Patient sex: M
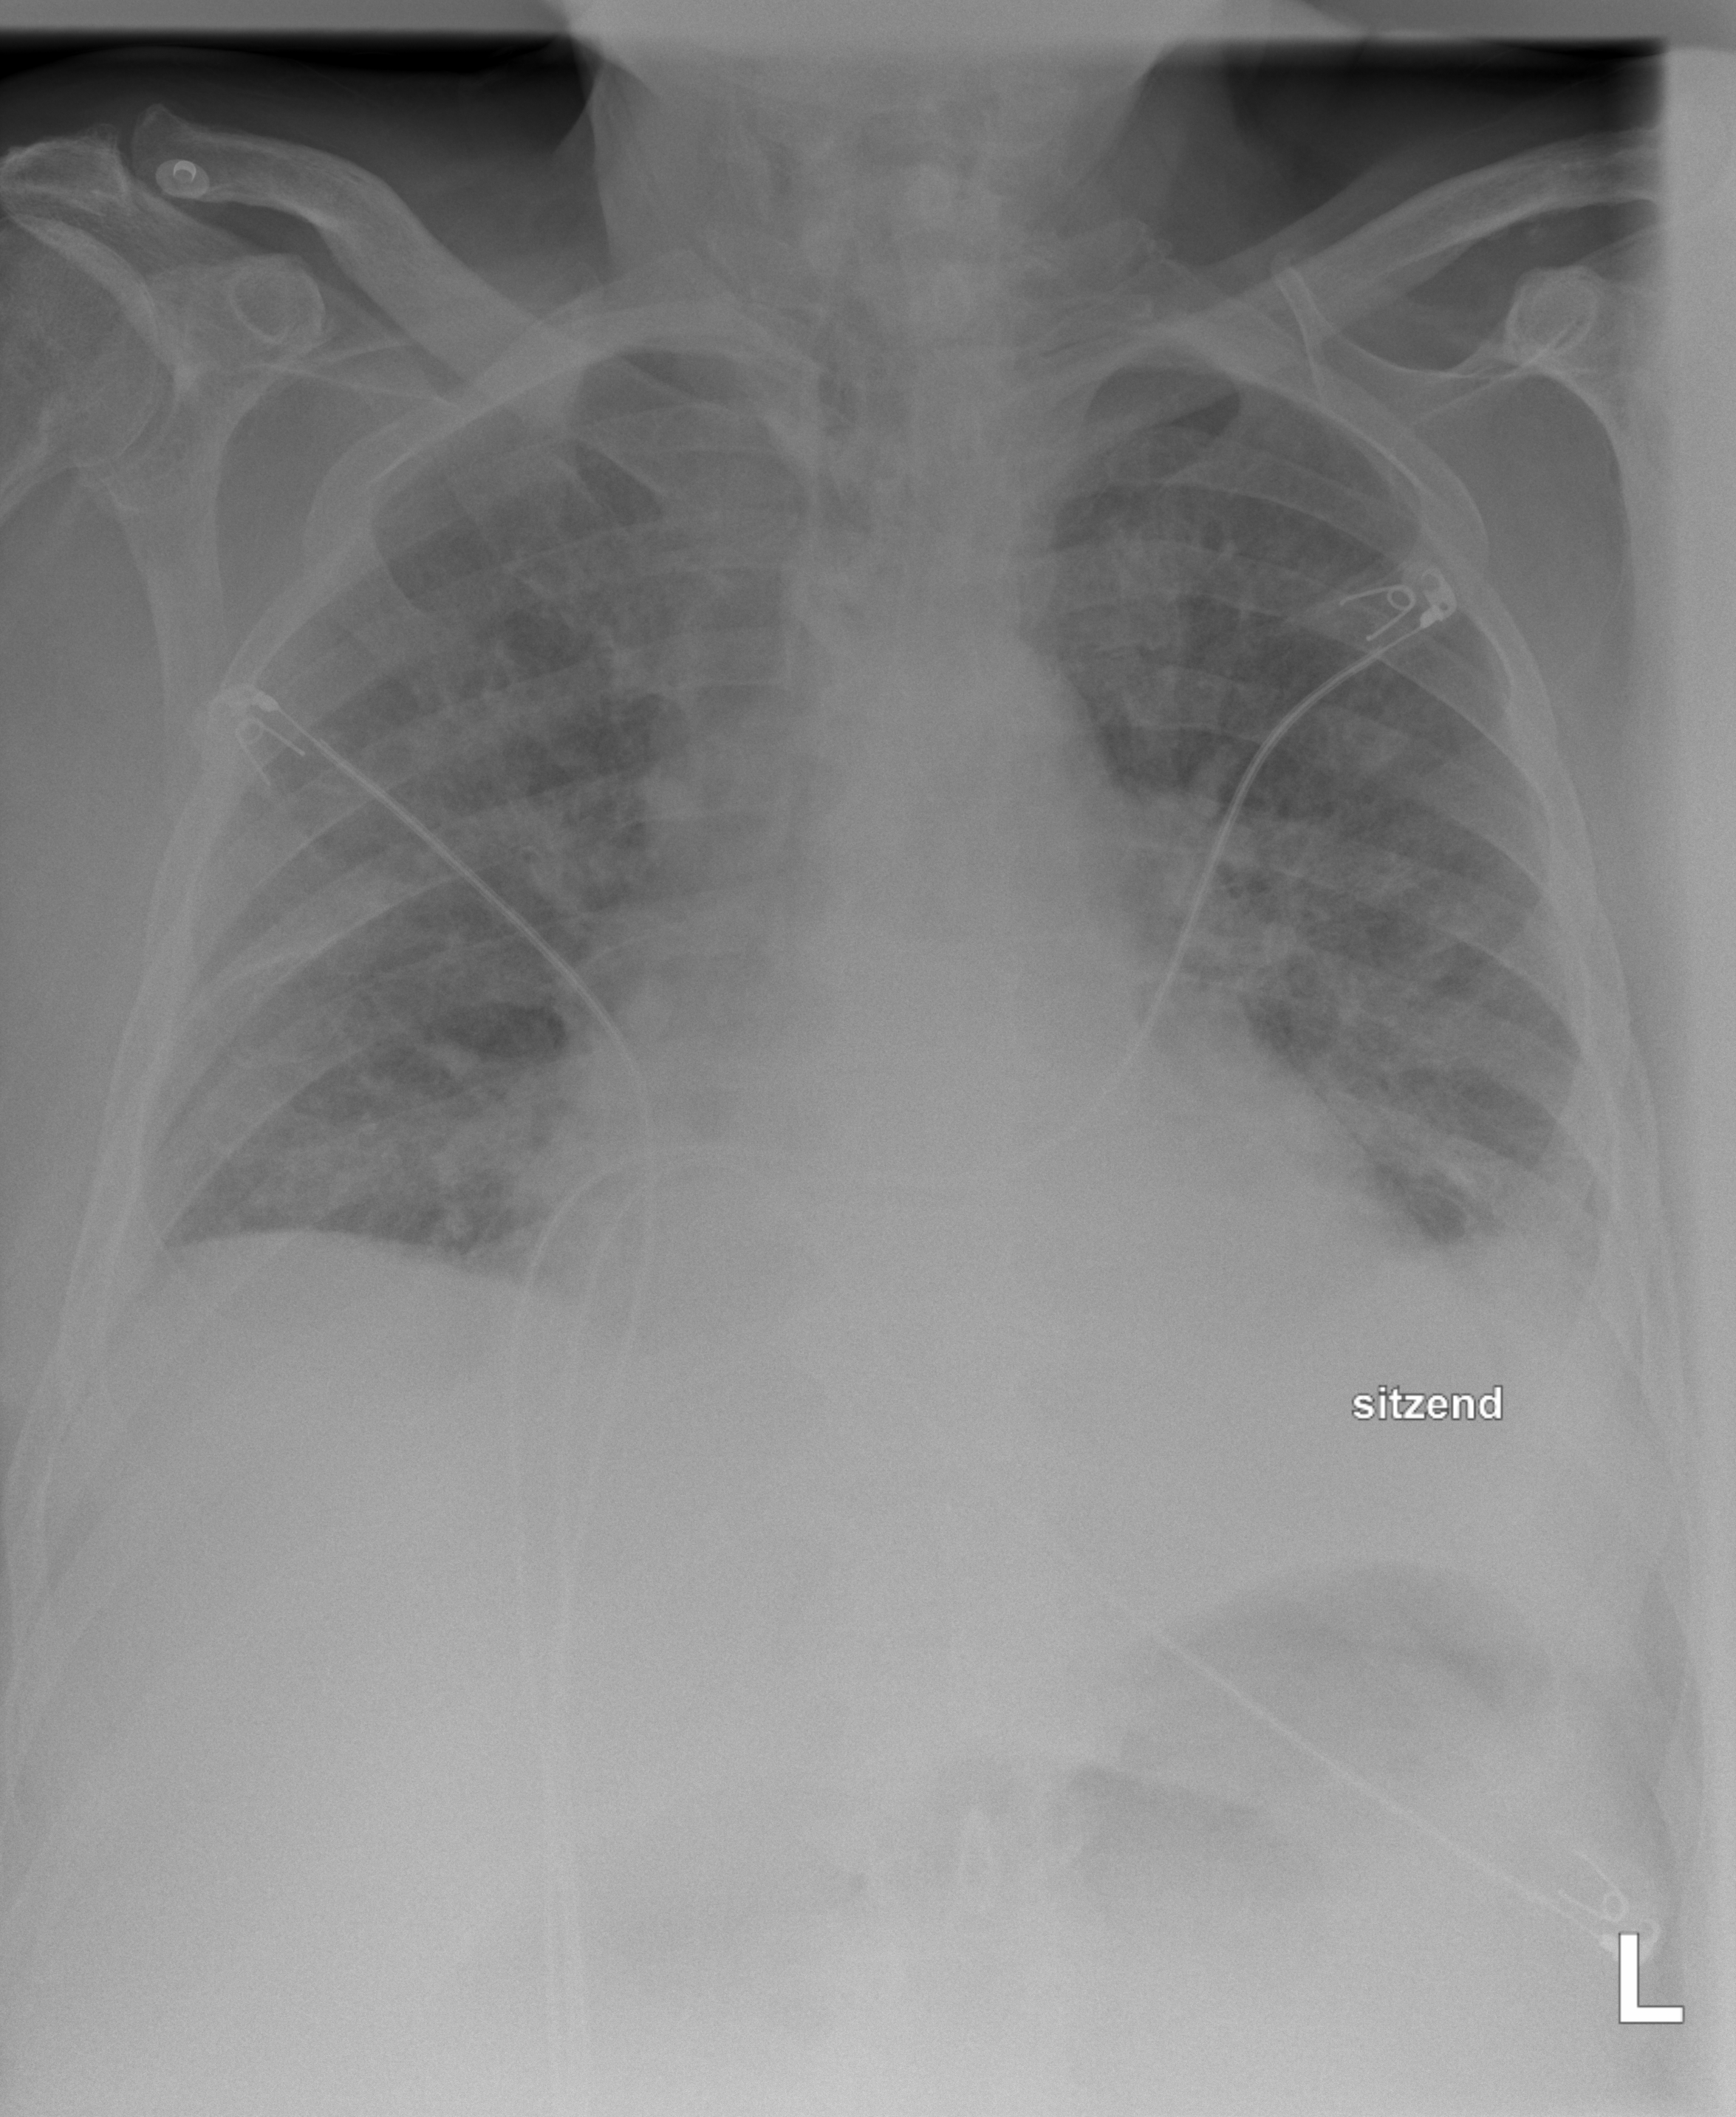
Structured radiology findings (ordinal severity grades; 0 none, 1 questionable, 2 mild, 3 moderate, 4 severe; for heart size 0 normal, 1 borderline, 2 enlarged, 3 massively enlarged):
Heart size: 2
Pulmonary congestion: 3
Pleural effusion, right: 2
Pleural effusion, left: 2
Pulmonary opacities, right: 3
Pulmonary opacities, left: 3
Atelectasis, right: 2
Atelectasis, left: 2